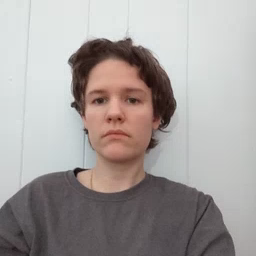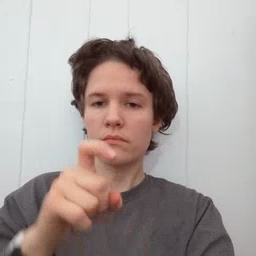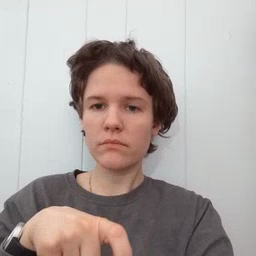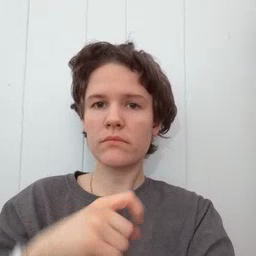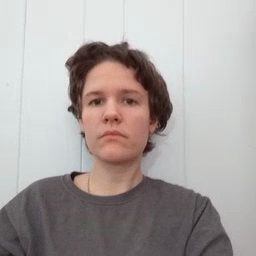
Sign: time